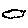
Label: cloud